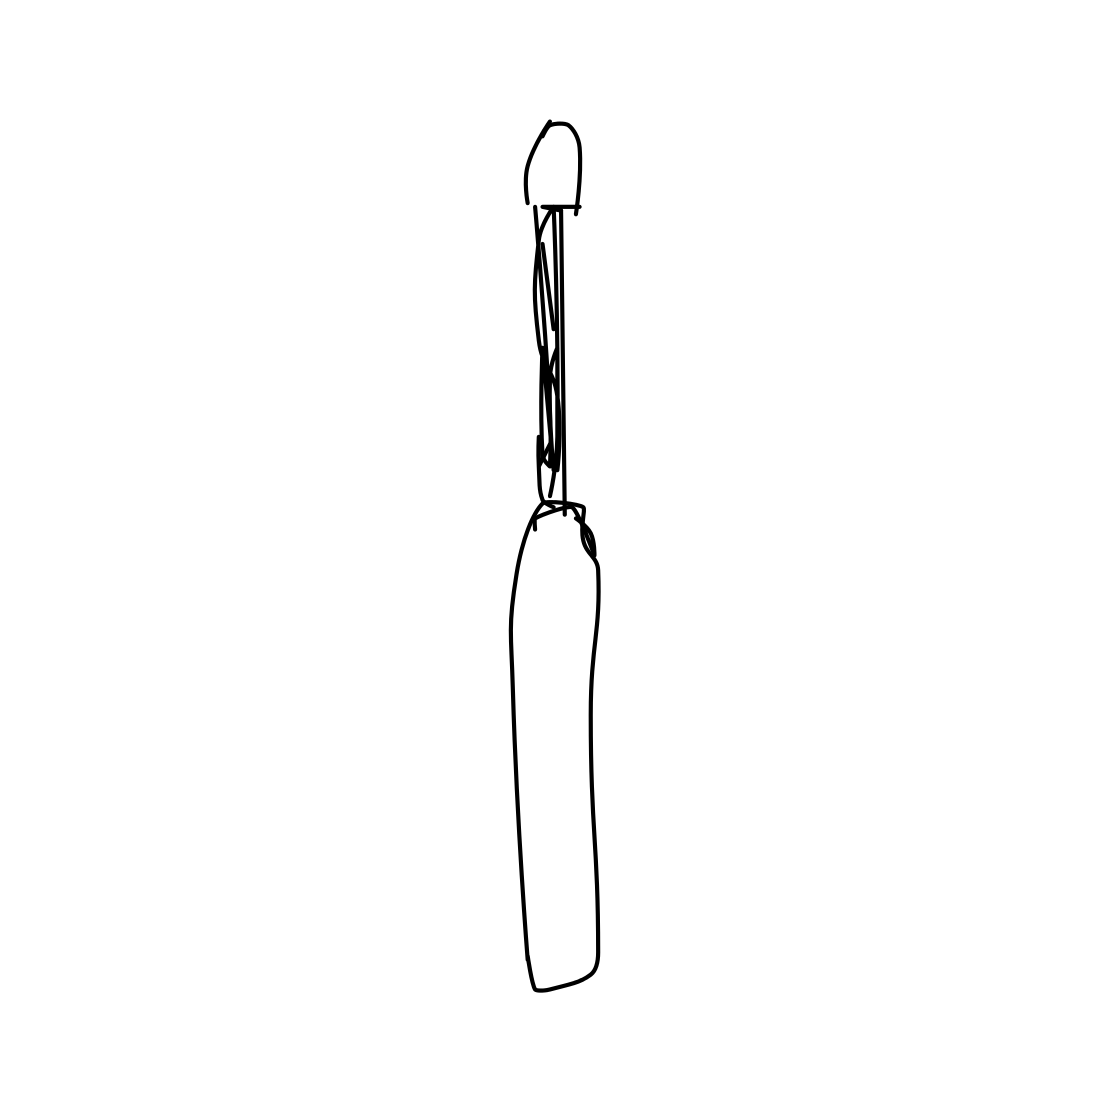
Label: screwdriver